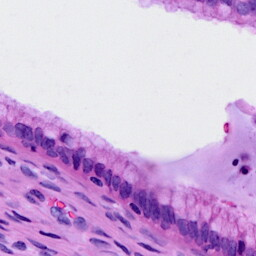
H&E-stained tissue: Cervix